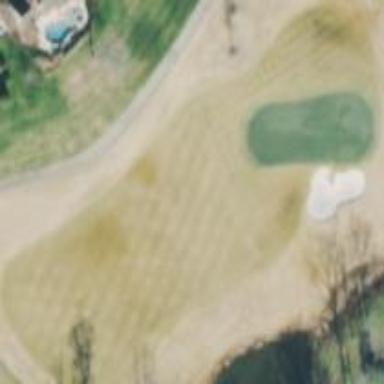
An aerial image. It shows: Scenic golf fairway.